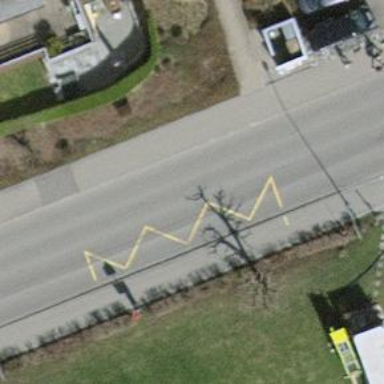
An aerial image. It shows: Trolleybus stop position for public transport.